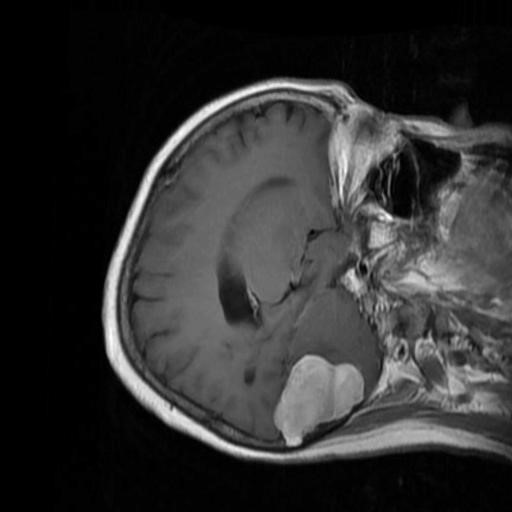
Label: brain_menin